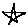
Label: star